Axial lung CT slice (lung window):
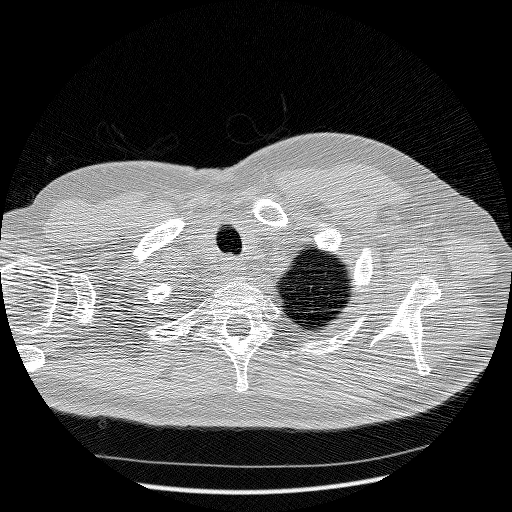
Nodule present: no